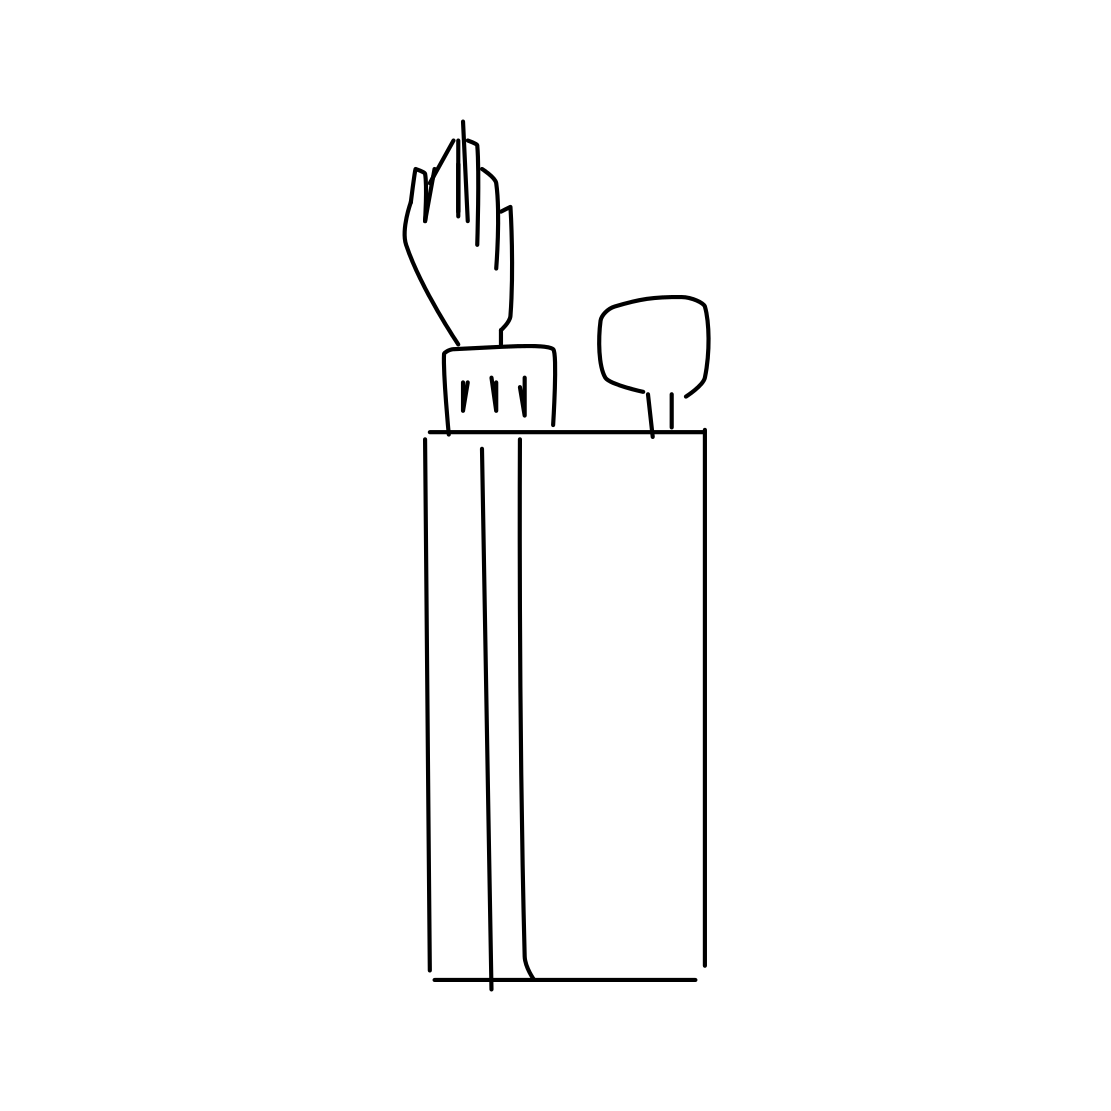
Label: lighter